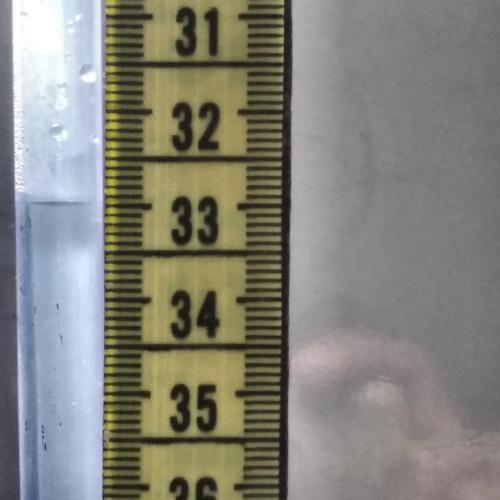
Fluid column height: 33.0 cm